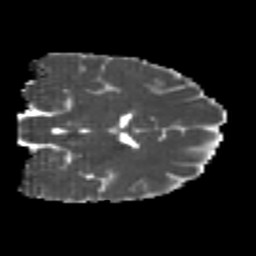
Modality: MD
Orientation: coronal
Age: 26
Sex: male
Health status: healthy
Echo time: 0.074 s